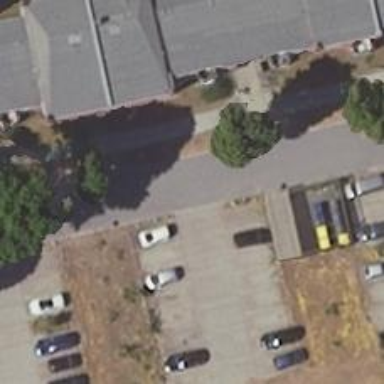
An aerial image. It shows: Road serving as parking aisle.